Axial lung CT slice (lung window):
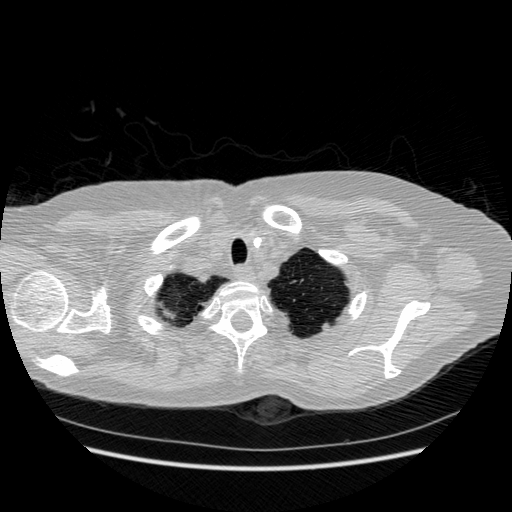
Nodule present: no